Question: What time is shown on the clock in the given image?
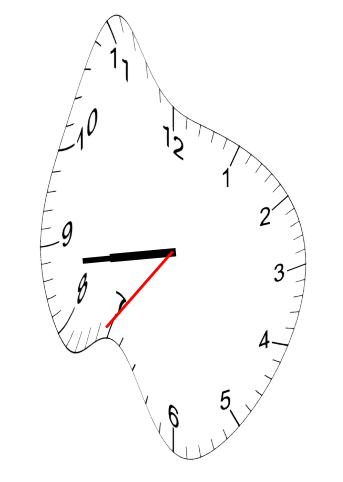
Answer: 08:43:36